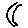
Label: moon